Brain MRI, t1w sequence, axial 2D slice.
Patient: age 23, sex M, weight 78 kg, height 1.78 m
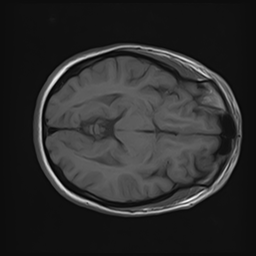